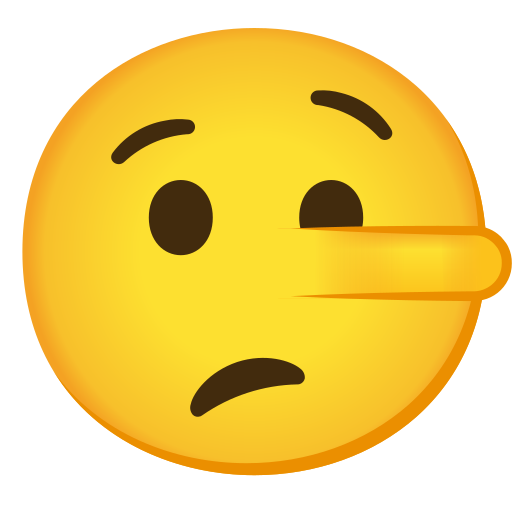
Emoji: 🤥